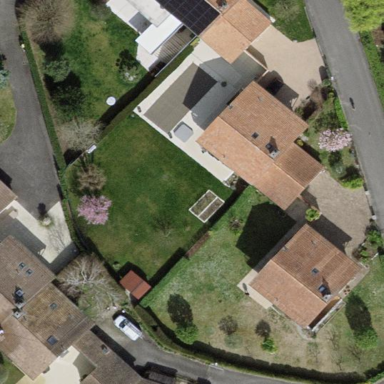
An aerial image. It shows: Garden enclosed by fence.